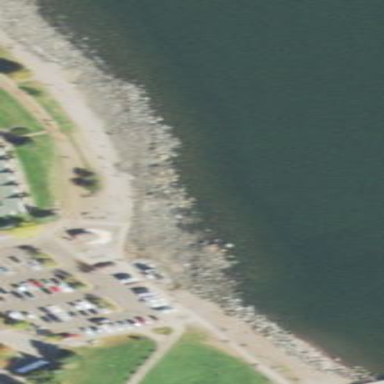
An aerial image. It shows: Breakwater structure.